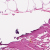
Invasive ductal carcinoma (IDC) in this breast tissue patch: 0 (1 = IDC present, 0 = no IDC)